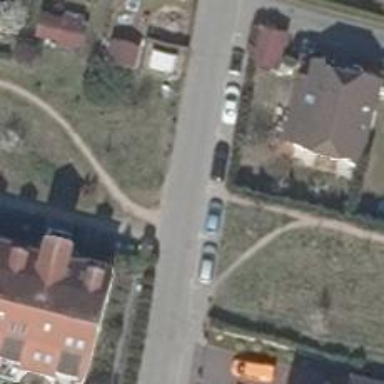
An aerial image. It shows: Asphalt road designated as living street.